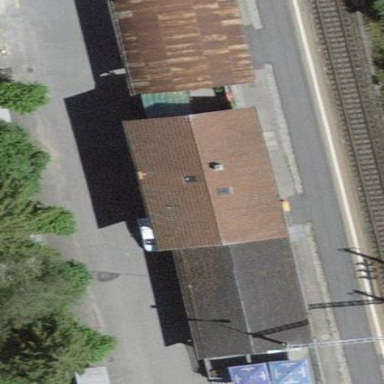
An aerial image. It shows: Building with gabled roof and olive color.